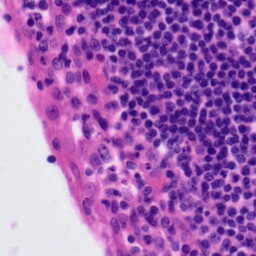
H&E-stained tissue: Tonsil